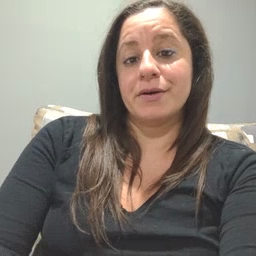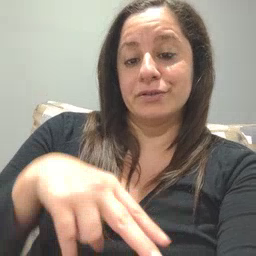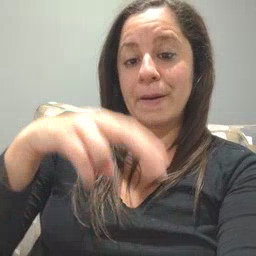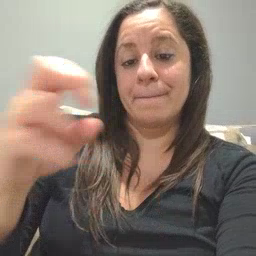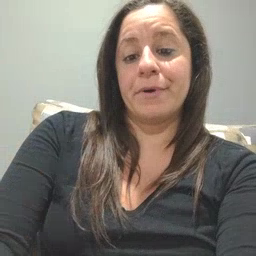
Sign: jump